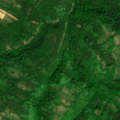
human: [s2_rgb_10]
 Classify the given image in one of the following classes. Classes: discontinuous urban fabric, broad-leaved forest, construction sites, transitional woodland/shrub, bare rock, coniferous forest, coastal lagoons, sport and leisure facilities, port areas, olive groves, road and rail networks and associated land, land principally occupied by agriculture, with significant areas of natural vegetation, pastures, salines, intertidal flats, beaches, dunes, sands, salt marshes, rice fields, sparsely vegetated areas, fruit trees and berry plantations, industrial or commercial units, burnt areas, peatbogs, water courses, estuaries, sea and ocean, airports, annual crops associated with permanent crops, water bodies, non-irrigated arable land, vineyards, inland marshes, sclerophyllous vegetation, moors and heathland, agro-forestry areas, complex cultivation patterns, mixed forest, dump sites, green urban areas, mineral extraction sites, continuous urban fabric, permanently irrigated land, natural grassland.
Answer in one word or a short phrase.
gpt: pastures, complex cultivation patterns, land principally occupied by agriculture, with significant areas of natural vegetation, broad-leaved forest, transitional woodland/shrub